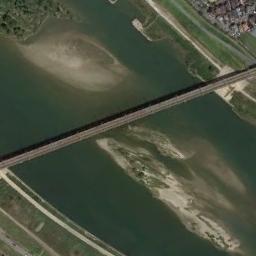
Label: bridge